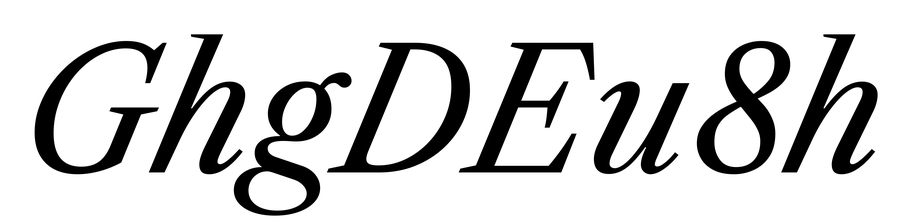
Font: LibreCaslonText-Italic_Italic